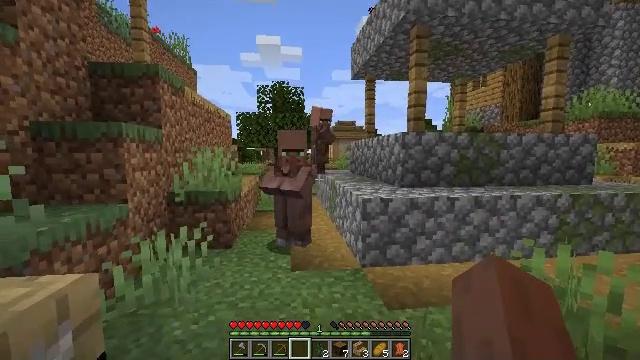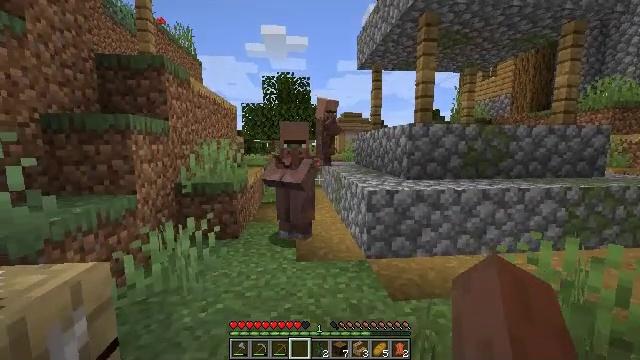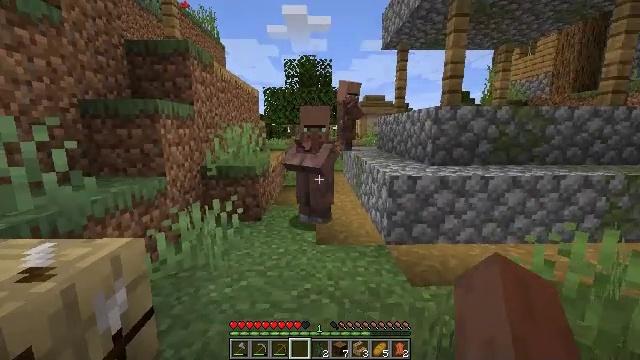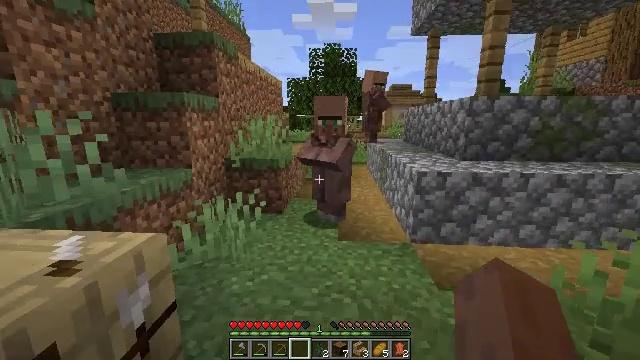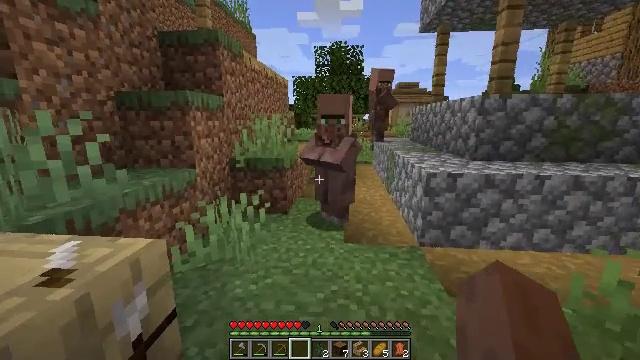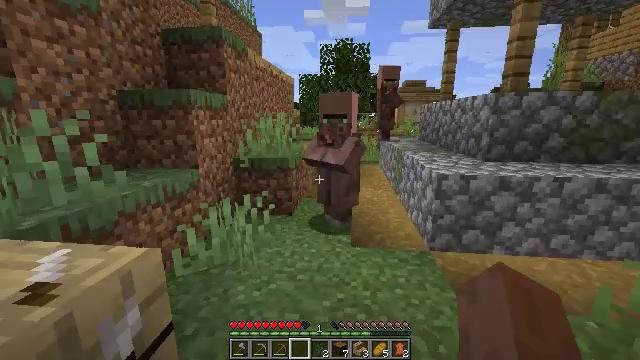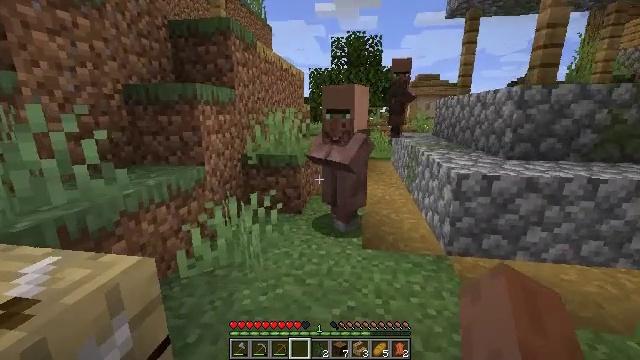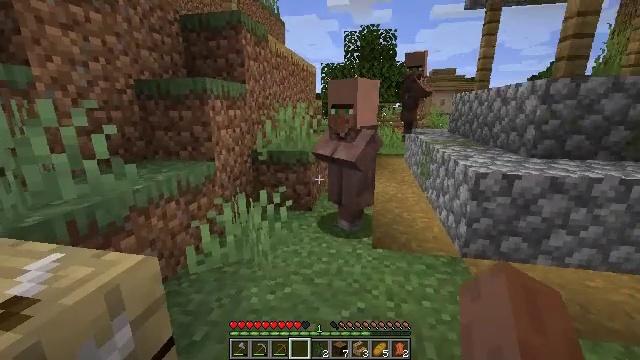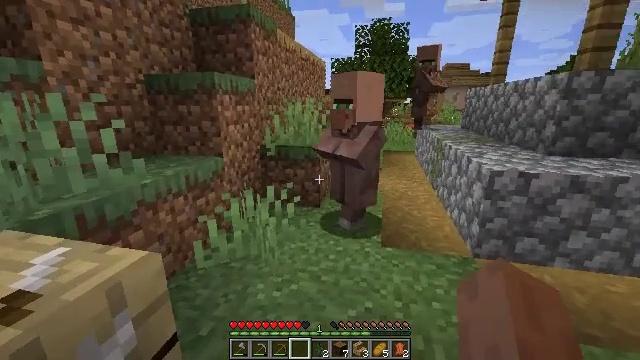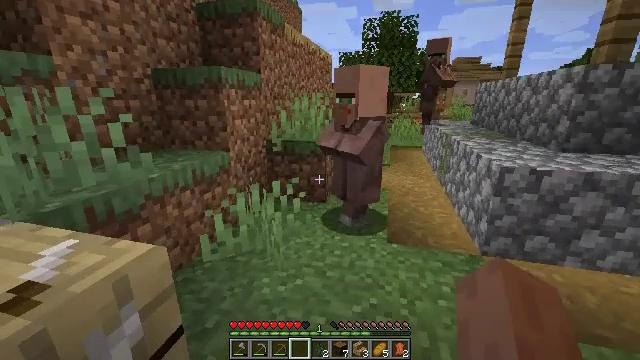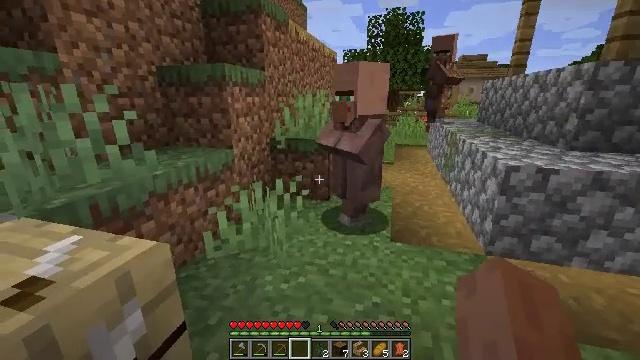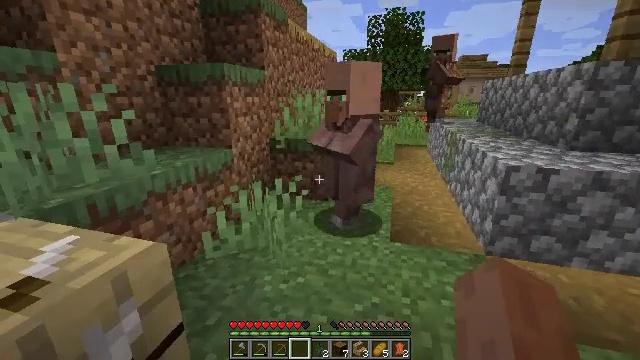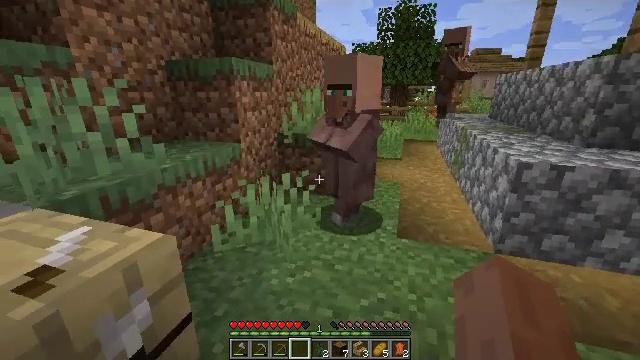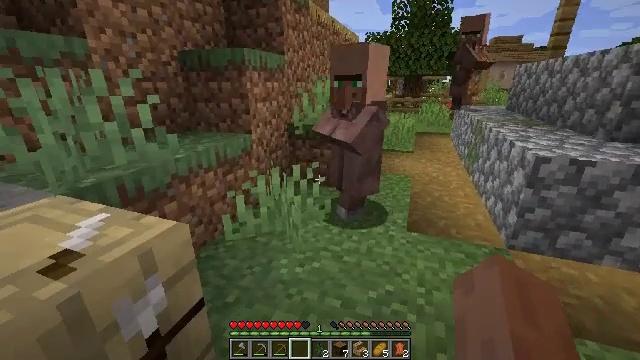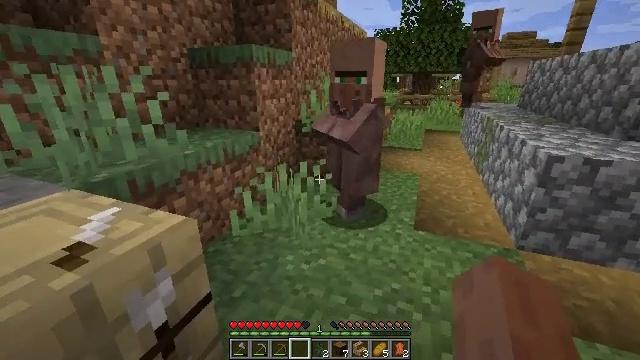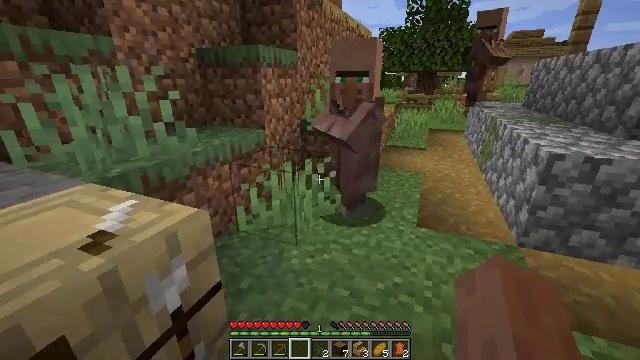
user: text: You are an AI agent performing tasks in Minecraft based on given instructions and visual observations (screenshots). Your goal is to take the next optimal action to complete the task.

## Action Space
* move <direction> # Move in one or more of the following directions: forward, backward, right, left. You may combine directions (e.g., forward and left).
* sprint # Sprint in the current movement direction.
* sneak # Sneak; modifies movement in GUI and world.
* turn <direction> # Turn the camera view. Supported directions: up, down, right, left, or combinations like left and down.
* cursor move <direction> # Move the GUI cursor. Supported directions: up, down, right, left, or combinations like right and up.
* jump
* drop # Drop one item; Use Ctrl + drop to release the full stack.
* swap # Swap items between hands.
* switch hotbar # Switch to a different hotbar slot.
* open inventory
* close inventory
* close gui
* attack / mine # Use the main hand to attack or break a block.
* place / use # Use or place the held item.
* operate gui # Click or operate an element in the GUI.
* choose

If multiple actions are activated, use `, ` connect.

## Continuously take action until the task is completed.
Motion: motion action
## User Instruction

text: Recycle the fletching table.
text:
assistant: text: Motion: turn left and down
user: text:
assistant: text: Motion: turn left and down
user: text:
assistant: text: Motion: move forward, turn left and down
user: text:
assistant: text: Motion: move forward, turn left
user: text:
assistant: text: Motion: move forward, turn left
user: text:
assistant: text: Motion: turn left and down
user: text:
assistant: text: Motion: turn left
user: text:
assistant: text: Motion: turn left
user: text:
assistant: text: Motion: turn left and down
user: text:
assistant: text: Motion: no_op
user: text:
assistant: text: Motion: no_op
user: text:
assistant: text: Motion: turn left and down
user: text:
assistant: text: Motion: turn left and down
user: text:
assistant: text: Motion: turn left
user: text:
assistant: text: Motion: move back
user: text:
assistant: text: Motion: move back, turn left
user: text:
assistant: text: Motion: move back, turn left
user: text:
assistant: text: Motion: move back
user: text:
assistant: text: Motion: no_op
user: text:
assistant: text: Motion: no_op
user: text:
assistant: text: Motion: no_op
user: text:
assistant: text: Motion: no_op
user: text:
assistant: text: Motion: turn left
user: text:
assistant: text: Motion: turn left
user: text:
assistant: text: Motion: turn left
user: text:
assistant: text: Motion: turn left
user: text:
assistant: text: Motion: turn left
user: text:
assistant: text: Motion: turn left
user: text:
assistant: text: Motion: no_op
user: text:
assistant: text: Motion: no_op